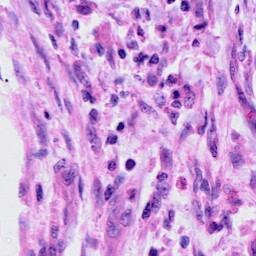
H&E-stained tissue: Cervix